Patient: sex M, age 66
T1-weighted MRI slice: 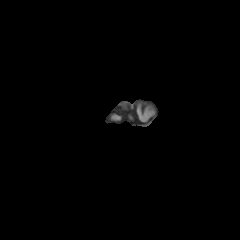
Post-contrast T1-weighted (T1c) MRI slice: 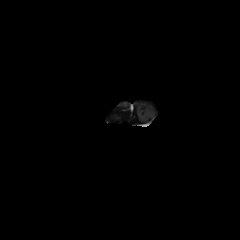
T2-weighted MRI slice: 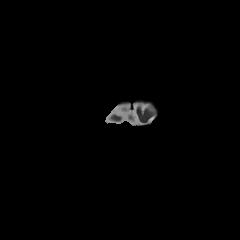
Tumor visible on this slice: no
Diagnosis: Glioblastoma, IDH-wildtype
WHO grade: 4